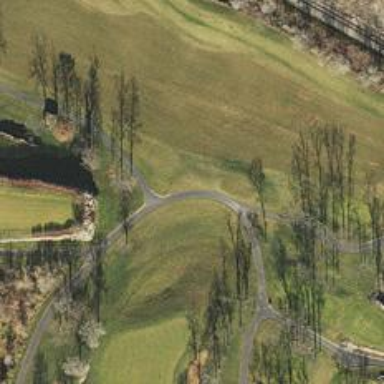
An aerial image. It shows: Asphalt service road used as golf cart path.